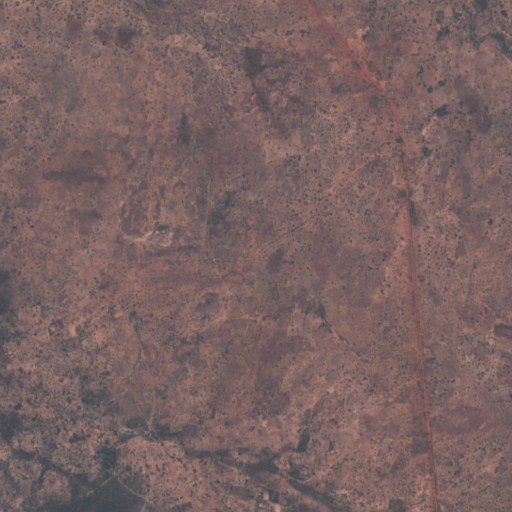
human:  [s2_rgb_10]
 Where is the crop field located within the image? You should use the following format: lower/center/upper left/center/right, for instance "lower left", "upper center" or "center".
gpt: The crop field is located in the lower left of the image.
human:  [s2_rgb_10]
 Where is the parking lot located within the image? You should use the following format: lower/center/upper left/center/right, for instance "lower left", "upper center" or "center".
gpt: There is no parking lot in the image.